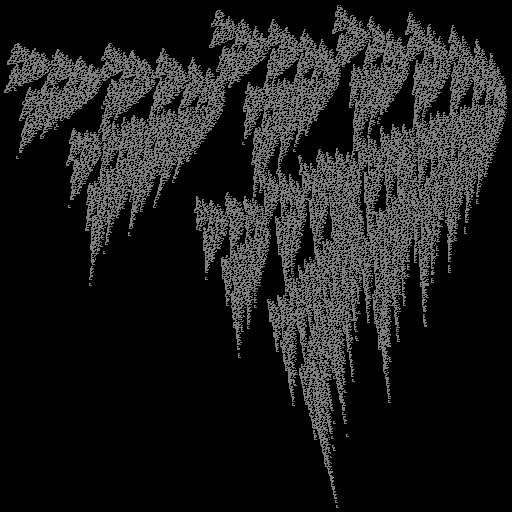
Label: watersprite